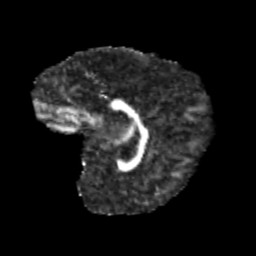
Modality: FA
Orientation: sagittal
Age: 12
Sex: male
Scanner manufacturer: siemens
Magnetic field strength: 3 T
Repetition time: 3.8 s
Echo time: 0.07 s